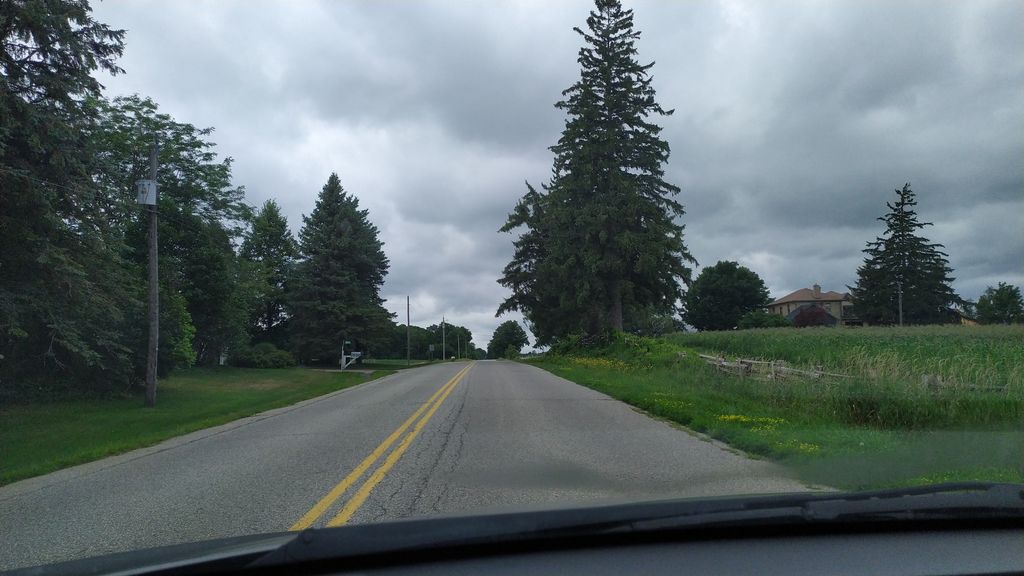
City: kitchener-waterloo